Question:
I am working on building a simplified version of this game. The problem states that you can have a computer that is smart or stupid but i have decided that to exclude that feature for now and decided to only go with a computer that picks a random amount of objects. I posted a question earlier and worked on it. (<URL>
So initially i only had designed one class. But now i have designed 3 classes as stated by the problem. I have a pile class , a player class and a game class (also my main class).
I have so far coded the Pile and Player class. I started coding the Game class aswell however i am stuck now as i dont know how to make the game class interact with the Player and Pile class. I basically determine who's turn it is first and then rotate turns till the pile of objects is complete and declare a winner...I don't know how to make the different classes interact with each other . SO i would highly appreciate if someone can guide me further and help me finish this simple game.
I sincerely apologize if i have asked a bad question. This is my first such program i am doing in java dealing with multiple classes so it is a little confusing. I do not want anyone write code but even mentioning or telling me i should make so and so methods etc will be great !
HERE IS THE CODE I HAVE SO FAR.
'''
package Nim;
import java.util.Random;
public class Pile {
private int initialSize;
public Pile() {
}
Random rand = new Random();
public void setPile() {
initialSize = (rand.nextInt(100 - 10) + 10);
}
public void reducePile(int x) {
initialSize = initialSize - x;
}
public int getPile() {
return initialSize;
}
public boolean hasStick() {
if (initialSize > 0) {
return true;
}
else {
return false;
}
}
}
'''
'''
package Nim;
import java.util.Scanner;
import java.util.Random;
public class Player {
public static final int HUMAN = 0;
public static final int COMPUTER = 1;
private int type;
public Player(int theType) {
type = theType;
}
Scanner in = new Scanner(System.in);
// n is number of marbles left in the pile
public int makeMove(int n) {
int max = n / 2;
int grab;
if (type == HUMAN) {
System.out.println("There are " + n
+ " marbles in total. However you can only"
+ "grab no more than " + max + " marbles");
System.out.println("Please Enter the number of marbles to grab: ");
grab = in.nextInt();
while (grab > max || grab < 0) {
System.out.println("You have entered a illelgal value. Please enter a legal value: ");
grab = in.nextInt();
}
return grab;
}
else {
Random rand = new Random();
grab = (rand.nextInt(n / 2 - 1) + 1);
System.out.println("Computer has grabbed: " + grab + " marbles");
return grab;
}
}
public void updateTurn(int n) {
type = n;
}
}
'''
(in progress)
'''
package Nim;
import java.util.Scanner;
import java.util.Random;
public class Game {
public static void main(String[] args) {
Scanner in = new Scanner(System.in);
Random rand = new Random();
System.out.println(welcome());
Pile marbles = new Pile();
Player human = new Player(Player.HUMAN);
Player computer = new Player(Player.COMPUTER);
marbles.setPile();
System.out.println("There are total: " + marbles.getPile()
+ " marbles in the Pile.");
System.out.println("Time for a toin coss to see who goes first!");
System.out.println("Please Select heads(0) or Tails(1): ");
int choice = in.nextInt();
int tossResult = rand.nextInt(2);
boolean playerTurn = false;
boolean computerTurn = false;
if (choice == tossResult) {
System.out.println("You have won the Coin Toss! You will go first!");
human.updateTurn(0);
playerTurn = true;
}
else {
System.out.println("Computer has won the coin toss! Computer will go first");
computer.updateTurn(1);
computerTurn = true;
}
while (marbles.getPile() > 0 && marbles.hasStick()) {
while (playerTurn) {
int removeMarbles = human.makeMove(marbles.getPile());
marbles.reducePile(removeMarbles);
computerTurn = true;
playerTurn = false;
}
while (computerTurn) {
int removeMarbles = computer.makeMove(marbles.getPile());
marbles.reducePile(removeMarbles);
playerTurn = true;
computerTurn = false;
}
}
}
private static String welcome() {
return "Welcome to the Game of Nim";
}
}
'''
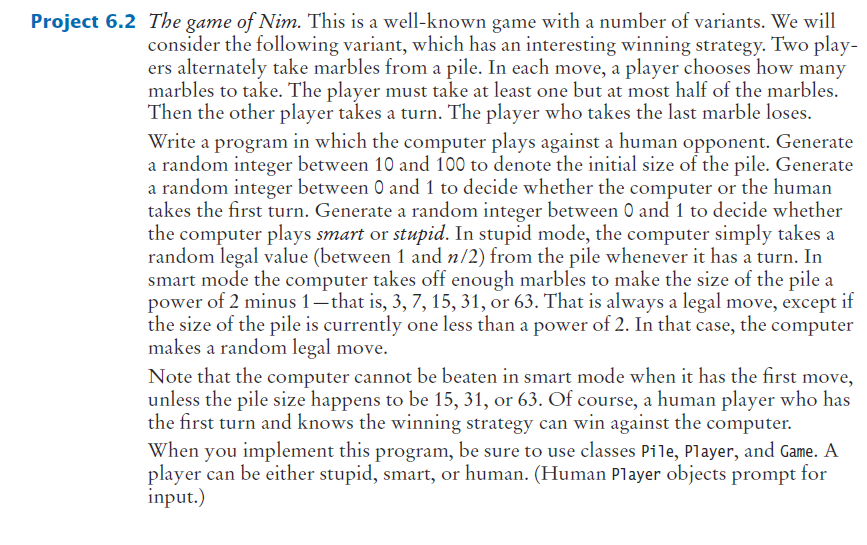
Answer: So I'm going to take a step back and look at your class diagram.
You have three classes: Pile, Player, and Game. Pile can represent the pile at the center. Game can be the class with the main method that manages everything. And Player? Well, since you're having one Player class for all three (or two) possible states (Human, Dumb, and Smart) it should be pretty easy to implement.
Let's start with Game. It need to contain two instances of Player (human and computer), and an instance of Pile. It also needs to have a loop that goes until the game is over. So let's start to come up with a basic implementation:
Starting with Pile:
'''
private int size;
public Pile(int newSize) {
size = newSize;
}
public boolean takeMarbles(int amount) {
size -= amount;
if (size < 1)
return false;
return true;
}
'''
The constructor is pretty self explanatory. The 'takeMarbles' method is returning false if the player lost, and true if they're still in the game.
Now on to Player:
'''
public static final int HUMAN = 0;
public static final int COMPUTER = 1;
private int type;
public Player(int type) {
this.type = type;
}
'''
Those two static fields may seem a little out of place, but it will come together in a second. On to the Game class:
'''
Pile pile = new Pile(size);
Player human = new Player(Player.HUMAN);
Player computer = new Player(Player.COMPUTER);
'''
Now we have a pile with a certain size, and two players that differ by type. This is how we're using the classes.
Now we need to get the main game loop working. Basically, just add an 'update()' method to Player that depends on it's type (ie prompts for input if player, randomly decides if computer). The update method should return the amount of marbles to take. Then create a loop in the main method in Game. The loop will call update of the player and the computer repeatedly until someone loses ('takeMarbles' returns false). Then it will break out of the loop and print the output.
This is the basic idea, good luck and feel free to ask more questions!